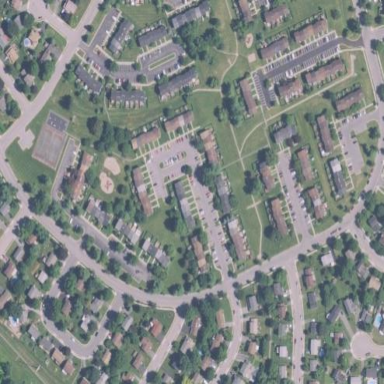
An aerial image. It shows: Residential area within neighborhood.